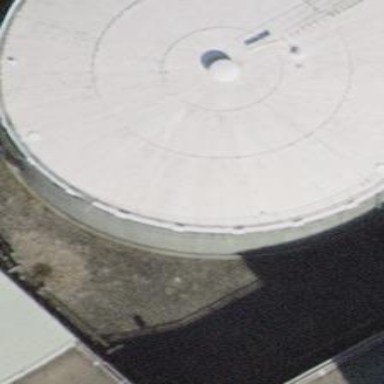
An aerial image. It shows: Storage tank created as man-made structure.